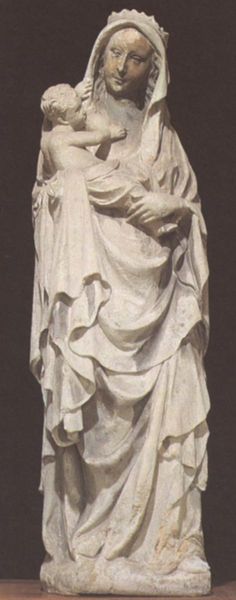
Titel: Madonna mit Kind vom Nordportal
Standort: Le Mesnil-Aubry (EU - F - Val d’Oise)
Schlagwörter: hand, weiß, holz, tuch, falten, kind, mutter, gotik, krone, faltenwurf, jesus, maria, madonna, muttergottes